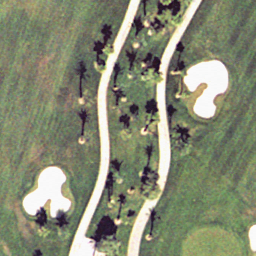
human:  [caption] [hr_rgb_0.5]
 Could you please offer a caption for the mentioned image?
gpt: This is a part of a golf course with green turfs and some bunkers and trees .

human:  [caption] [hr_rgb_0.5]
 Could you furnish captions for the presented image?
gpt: Some bunkers and trees with two trails go through the turfs in the golf course .

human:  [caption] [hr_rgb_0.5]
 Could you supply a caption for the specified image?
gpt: A part of a golf coursea with two trails go through the turfs and some bunkers and trees .

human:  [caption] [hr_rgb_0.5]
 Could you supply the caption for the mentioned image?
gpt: A part of a golf course with some bunkers and trees while two trails go through the turfs .

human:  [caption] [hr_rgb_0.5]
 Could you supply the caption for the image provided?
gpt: Some green bunkers and trees with two trails go through the turfs in the golf course .